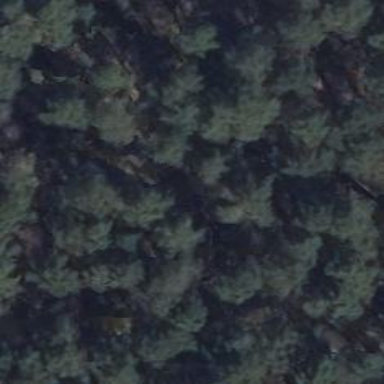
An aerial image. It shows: Forest area.